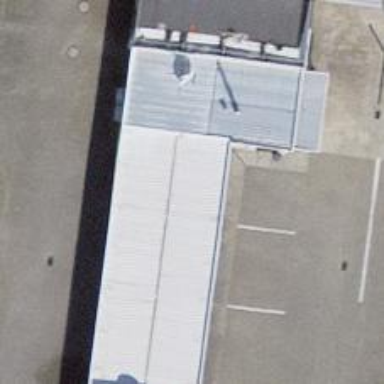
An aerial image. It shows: Car wash facility.